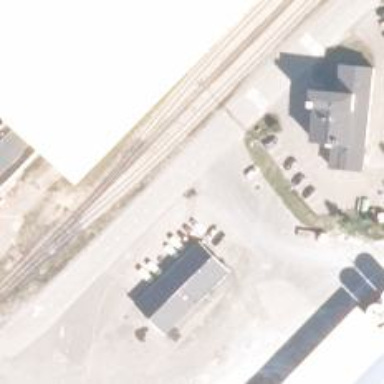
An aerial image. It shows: Rail spur service.